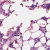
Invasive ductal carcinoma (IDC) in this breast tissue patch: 1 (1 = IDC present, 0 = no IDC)